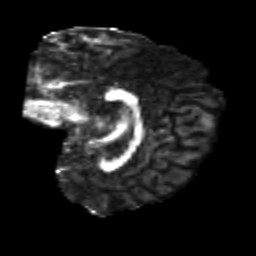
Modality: FA
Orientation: sagittal
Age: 23
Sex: female
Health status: healthy
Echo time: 0.074 s